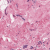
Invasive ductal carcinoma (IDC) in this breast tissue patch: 0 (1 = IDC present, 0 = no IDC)